Interaction volume radius: 5 \u00c5
Interaction volume height: 10 \u00c5
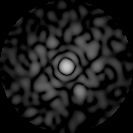
Disorder parameter: 0.8209